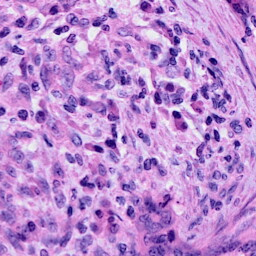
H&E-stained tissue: Cervix